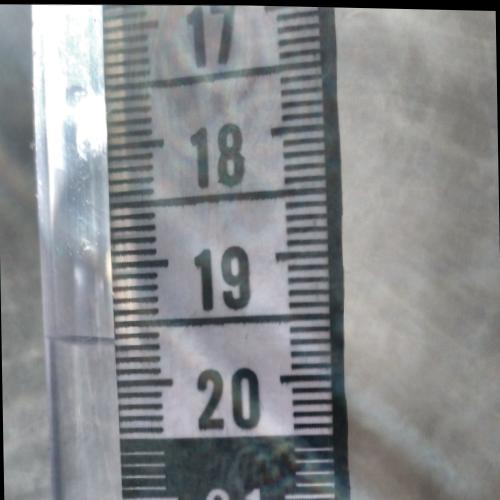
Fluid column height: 19.6 cm